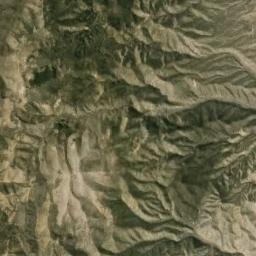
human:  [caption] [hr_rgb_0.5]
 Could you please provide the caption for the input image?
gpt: The mountain is consist of half of green plants and half of bare land .

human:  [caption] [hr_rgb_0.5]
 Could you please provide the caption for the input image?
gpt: The folded mountain consists of some ridges and valleys and its rocks are yellow .

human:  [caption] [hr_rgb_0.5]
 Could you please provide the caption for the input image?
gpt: Eighty percent of the area on this mountain is bare rock .

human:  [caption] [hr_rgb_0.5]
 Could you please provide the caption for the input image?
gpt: There are many trees on the mountain .

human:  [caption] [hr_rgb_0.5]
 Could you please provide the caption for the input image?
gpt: There are some ridges on the yellow mountain .